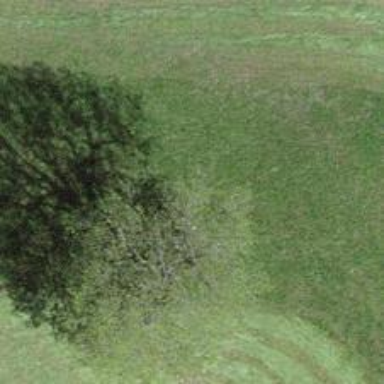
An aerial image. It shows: Agricultural area with deciduous broadleaved trees.